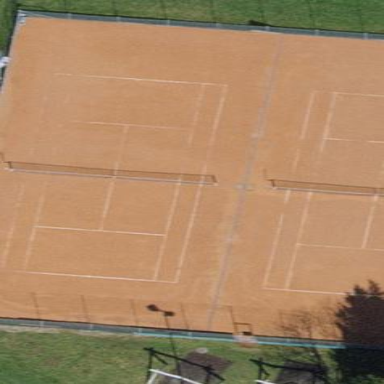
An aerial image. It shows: Tennis court on pitch.